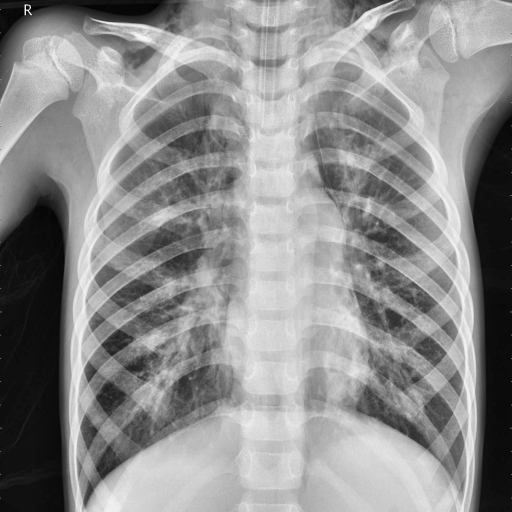
Finding: PNEUMONIA